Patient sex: F
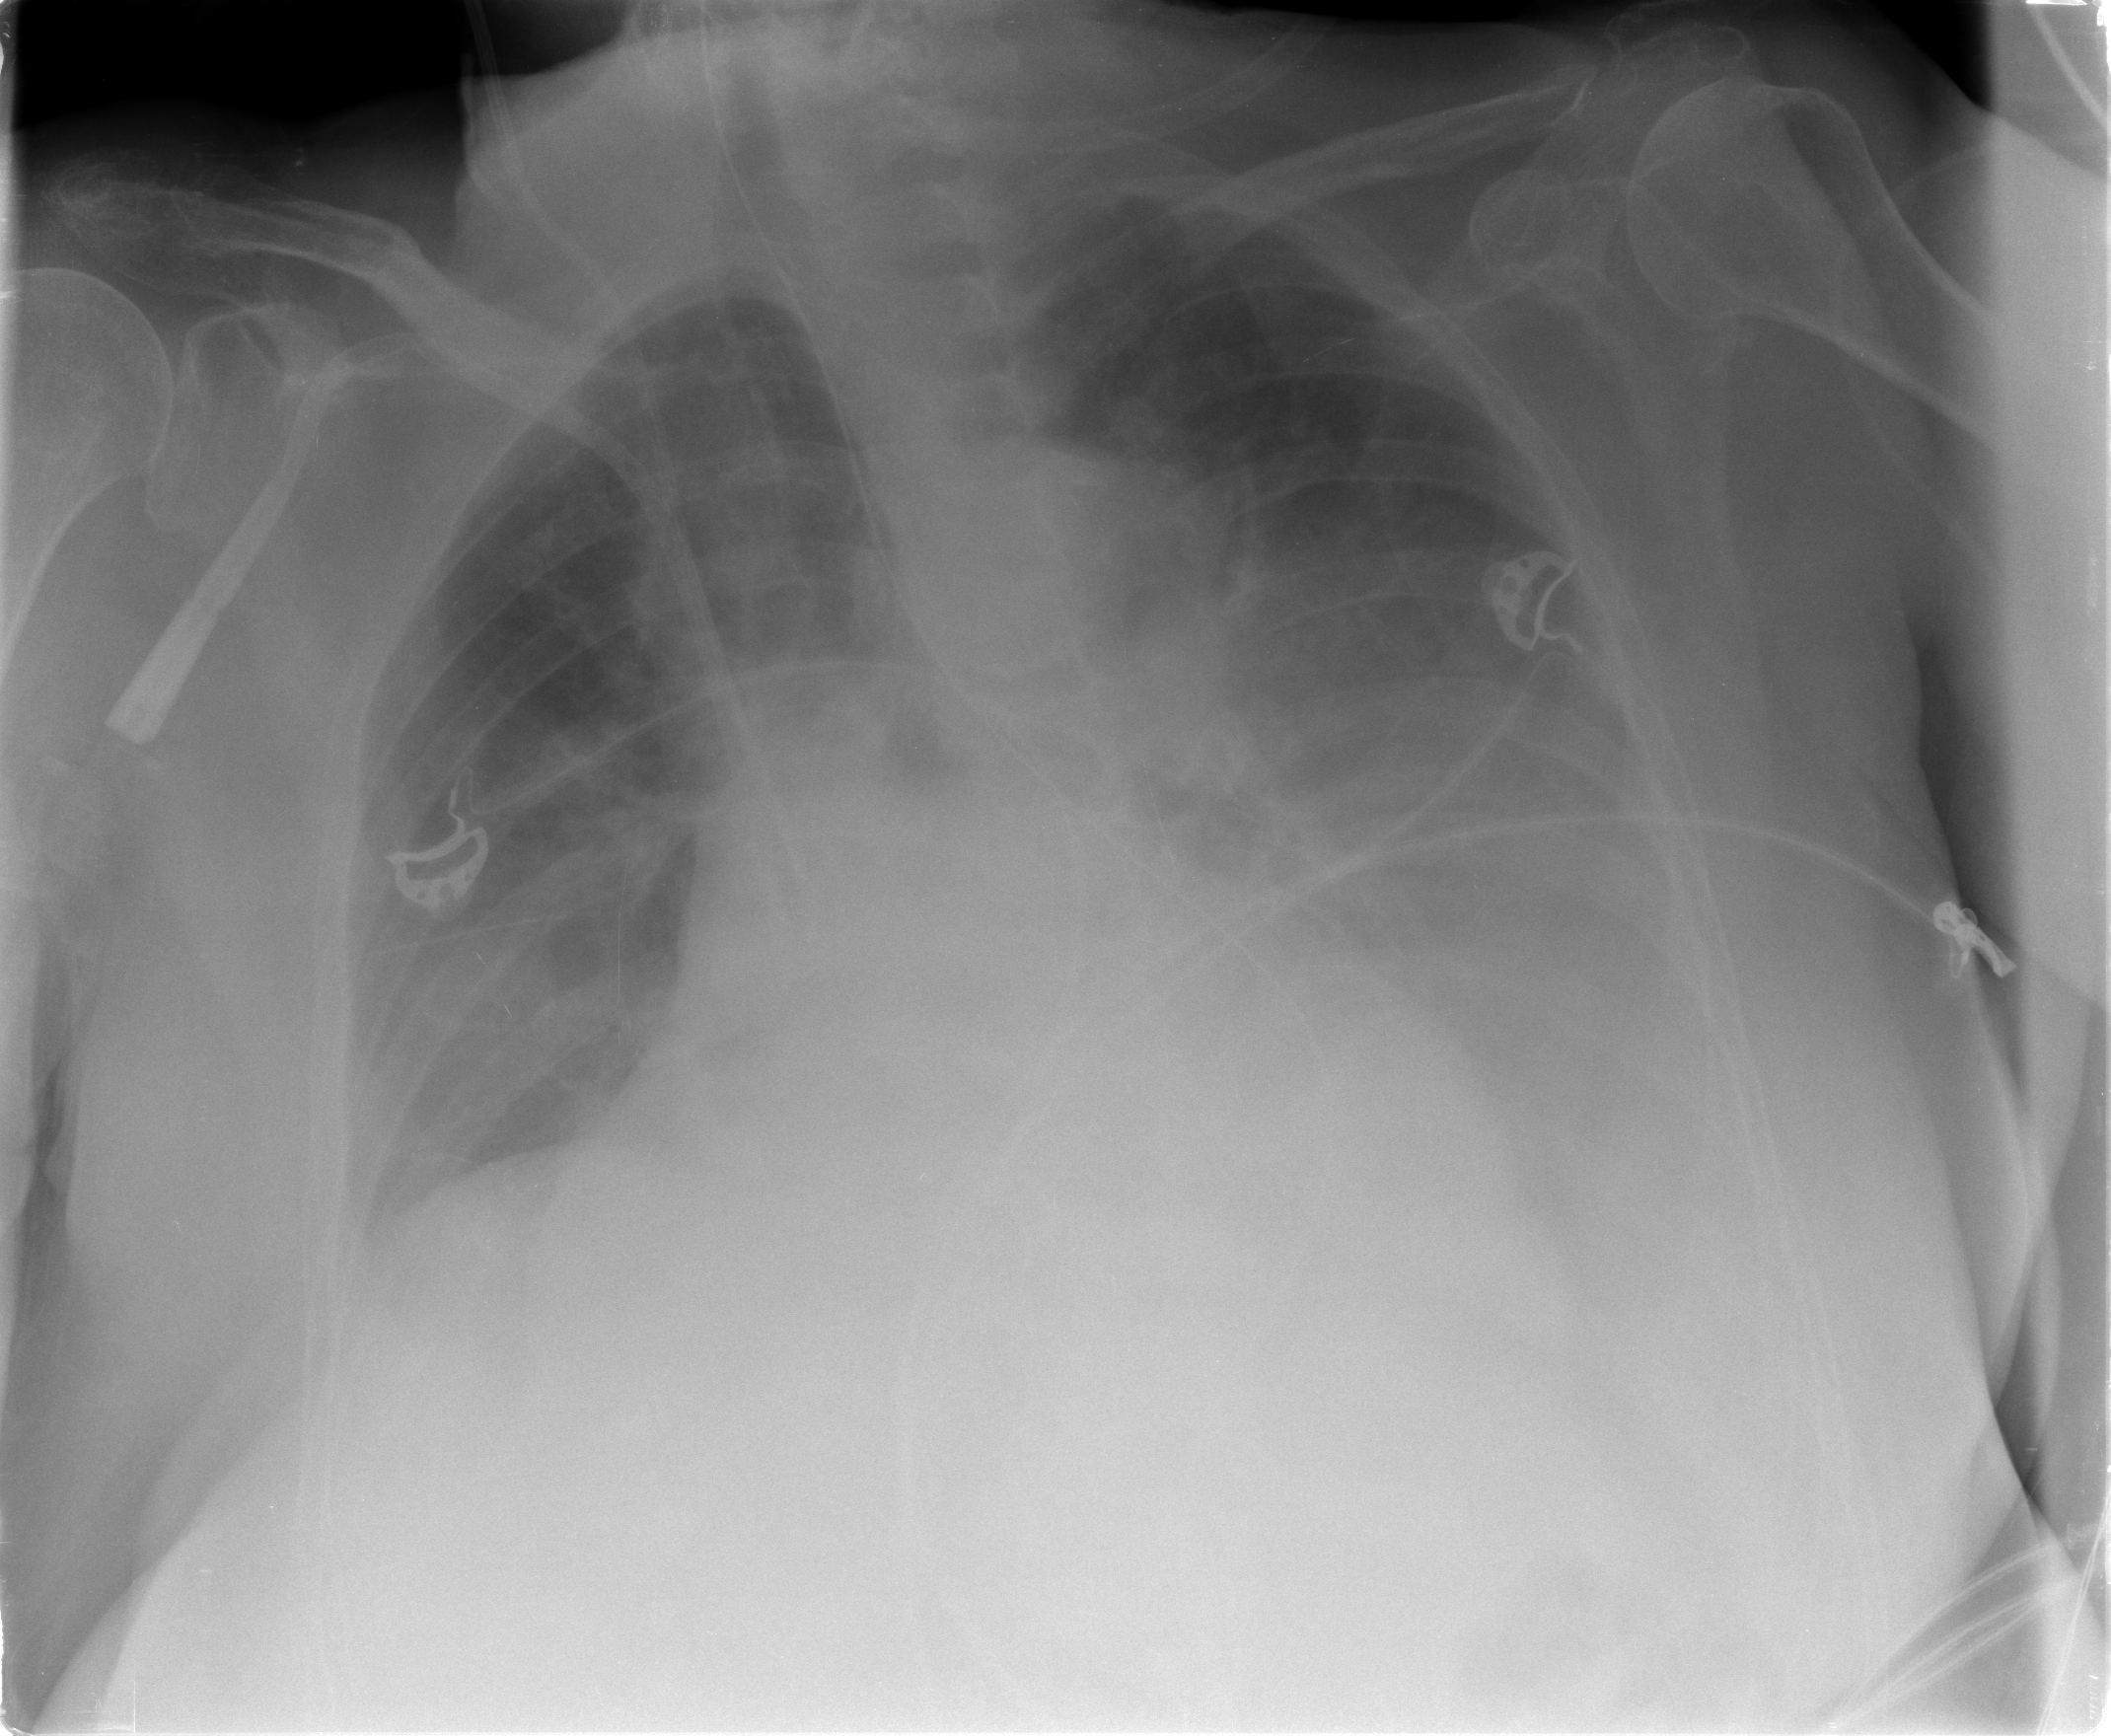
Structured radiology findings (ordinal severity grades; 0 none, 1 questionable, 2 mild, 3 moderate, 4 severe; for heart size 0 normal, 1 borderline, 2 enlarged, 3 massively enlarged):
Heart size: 2
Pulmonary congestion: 2
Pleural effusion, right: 2
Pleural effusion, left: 3
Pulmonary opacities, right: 1
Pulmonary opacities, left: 1
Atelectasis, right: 2
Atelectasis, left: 3